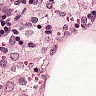
Metastatic tissue present: no